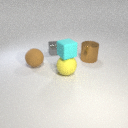
small gray metal cube to the left of large brown metal cylinder